Question: I have the following code:
'''
digraph "Classes utilisees par Git"
{
subgraph mother
{
O [shape=record, label = "{GitObject| ref (sha1)}"];
}
subgraph herited
{
rankdir=LR;
rank="same";
"Tree" [shape=box];
"Tag" [shape=box];
"Blob" [shape=box];
"Commit" [shape=box];
}
O -> "Tree" [arrowhead="onormal", dir=back];
O -> "Blob" [arrowhead="onormal", dir=back];
O -> "Commit" [arrowhead="onormal", dir=back];
O -> "Tag" [arrowhead="onormal", dir=back];
"Tree" -> "Tree" [arrowhead="vee", label=" 0..*
0..*1"];
"Tree" -> "Blob" [arrowhead="vee", label=" 0..*
1"];
"Commit" -> "Tree" [arrowhead="vee", label=" 1..*
1"];
"Tag" -> "Commit" [arrowhead="vee", label=" 0..*
1"];
}
'''
which gives me:

I works well but arrows in direction of GitOject are not onormal, is their a way to fiw that?
For your help,
Thanks by advance.
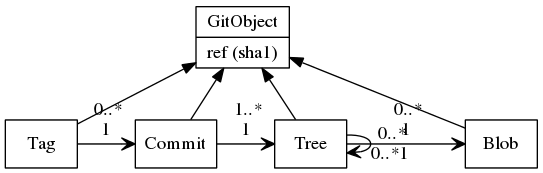
Answer: Just use 'arrowtail="onormal"' instead of 'arrowhead="onormal"' for the edges not displaying properly.
'arrowtail' always refers to the tail of the edge as defined, and doesn't take into account 'dir=back'.